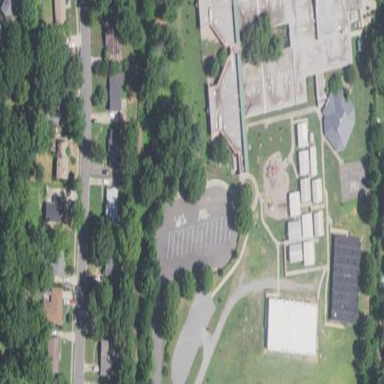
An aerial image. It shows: School.